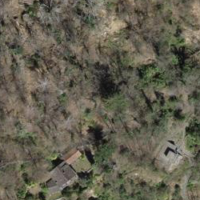
EUNIS habitat code: 41
Species observed at this site:
Phytolacca americana